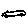
Label: car